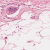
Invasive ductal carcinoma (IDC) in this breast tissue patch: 0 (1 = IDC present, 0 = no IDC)